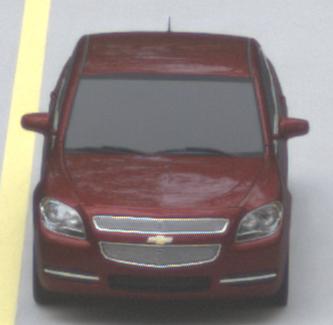
Make: Chevrolet
Model: Malibu 2.4
Detailed model: Malibu
Model produced from: 2012/07
Model produced until: 2014/08
Doors: 4
Color: red
Road condition: dry road
Daytime: morning or afternoon
Contrast: low contrast